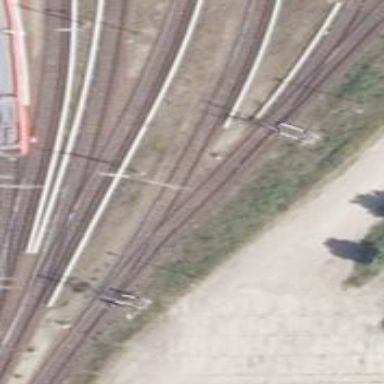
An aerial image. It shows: Railway spur service.